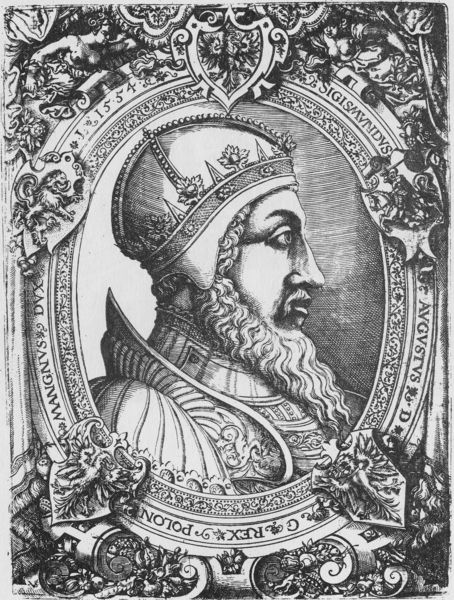
Titel: Bildnis von König Sigismund II Augustus von Polen
Künstler: Virgil Solis
Institution: (Seriendruck)
Schlagwörter: adler, akt, blätter, gemälde, mann, vogel, frauen, frau, hut, mund, nase, profil, schmuck, schwarz, weiss, zeichnung, ornament, bart, augen, barock, gesicht, kragen, rahmen, vollbart, bild, bildnis, portrait, porträt, auge, adel, krone, locken, renaissance, schulter, oval, pferd, rund, schrift, graphik, kaiser, könig, dekoration, kartusche, inschrift, verzierung, metall, panzer, buch, medaillon, druck, radierung, stich, text, buchstaben, helm, herrscher, ritter, fürst, rüstung, zwickel, wappen, harnisch, löwen, seitenprofil, krieger, buck, löwe, siegel, porträit, kupferstich, verzierungen, graf, sigel, schirft, krabben, stifter, frühe neuzeit, bilderbuch, elipse, heraldik, reichsadler, barbusig, rex, rollwerk, polen, 16. jahrhundert, 1554, mubnd